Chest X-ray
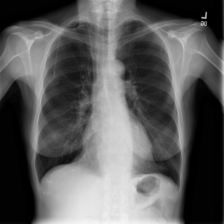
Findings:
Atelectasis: negative
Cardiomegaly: negative
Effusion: negative
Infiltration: negative
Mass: negative
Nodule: positive
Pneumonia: negative
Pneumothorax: negative
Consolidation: negative
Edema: negative
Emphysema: negative
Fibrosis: negative
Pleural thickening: negative
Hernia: negative